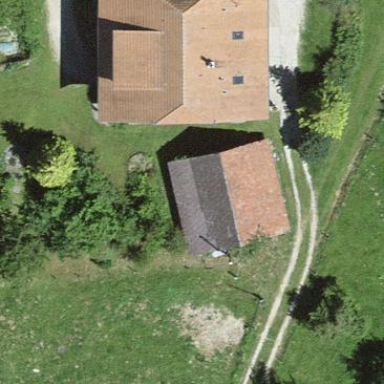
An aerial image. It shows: Rural barn.